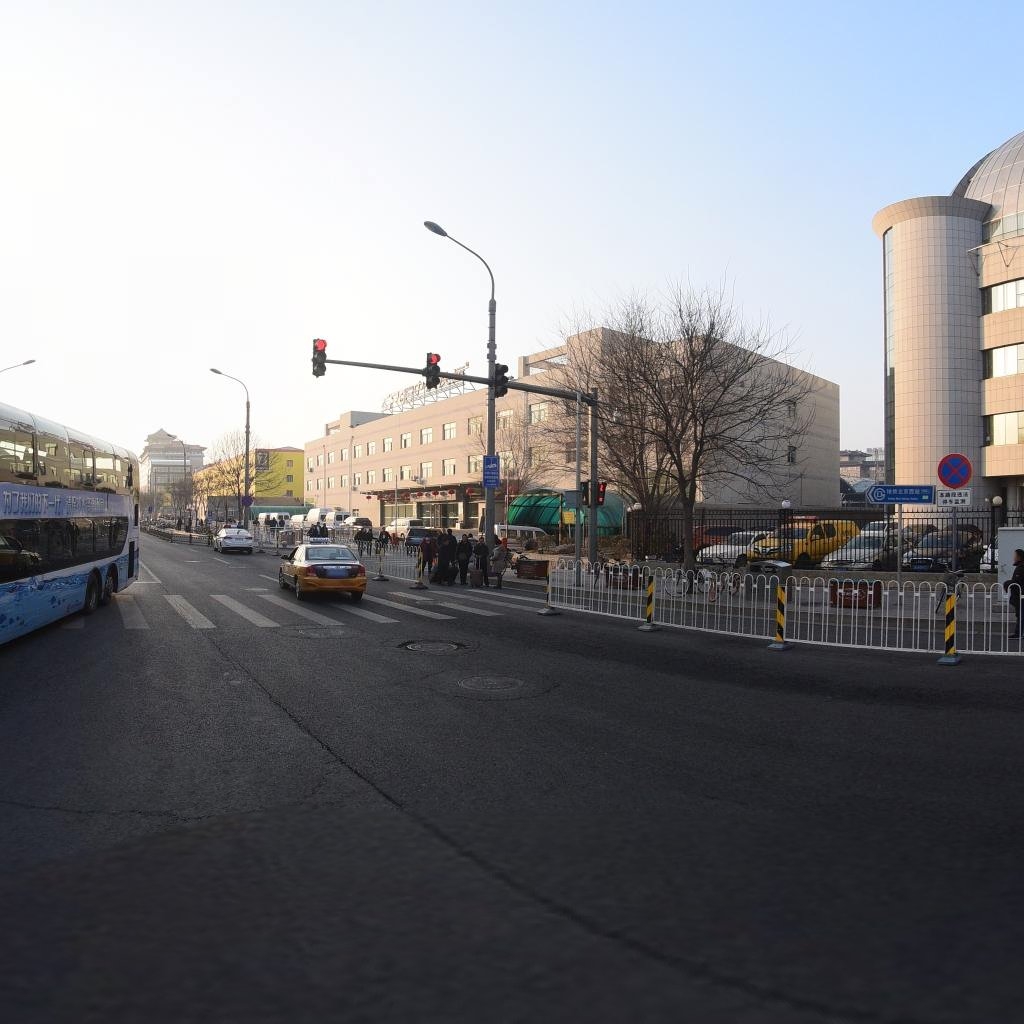
Region: Xicheng
Road damage annotations: transverse crack, manhole cover, longitudinal crack, manhole cover, manhole cover